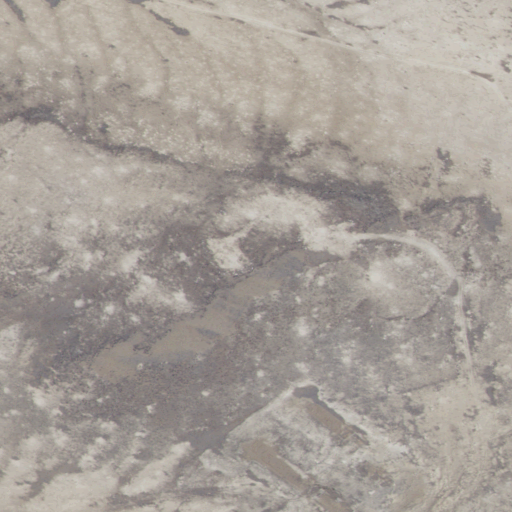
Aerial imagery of mountain in Idaho named Dorsey Butte containing grassland and shrub